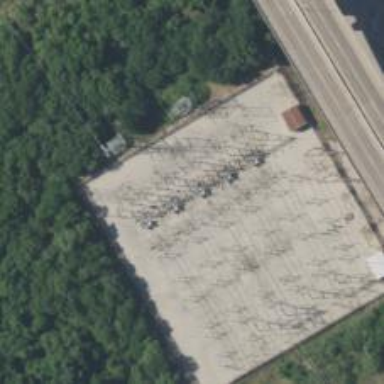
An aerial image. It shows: Switch for power supply.